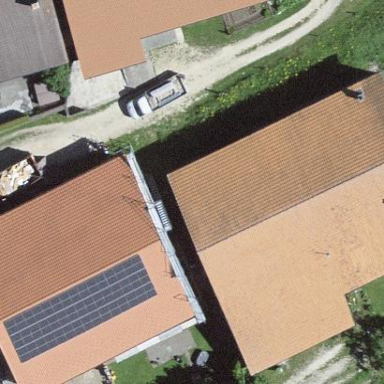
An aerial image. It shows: Farm building.